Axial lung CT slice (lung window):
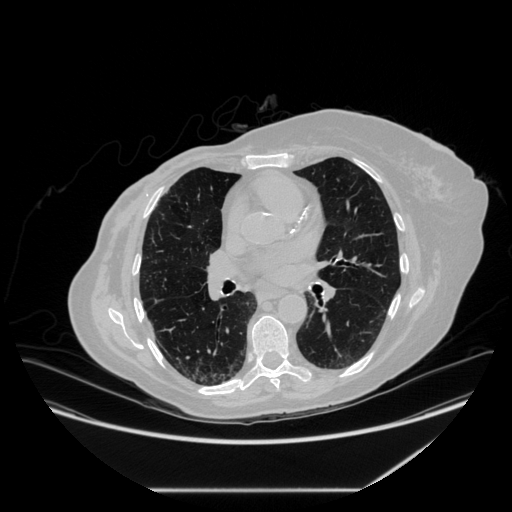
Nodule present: no